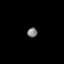
Tissue: skin
Cell type: Epithelial cells
Senescence score: 0.2679
Nuclear area (px): 89
Mean DAPI intensity: 134.562